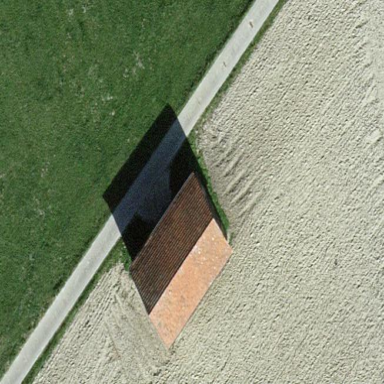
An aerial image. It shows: Farm auxiliary building.